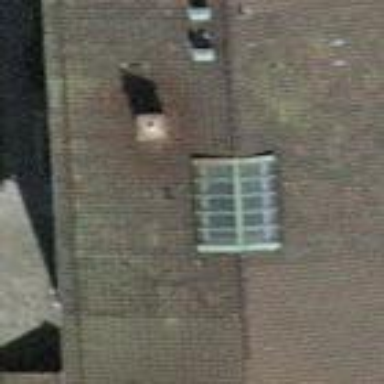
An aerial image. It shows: Building with tiled roof.